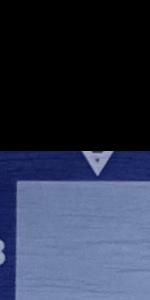
Label: Empty